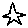
Label: star